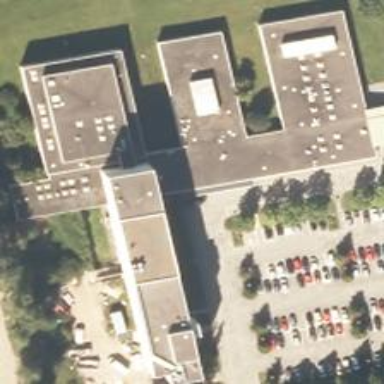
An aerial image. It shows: Hospital building.